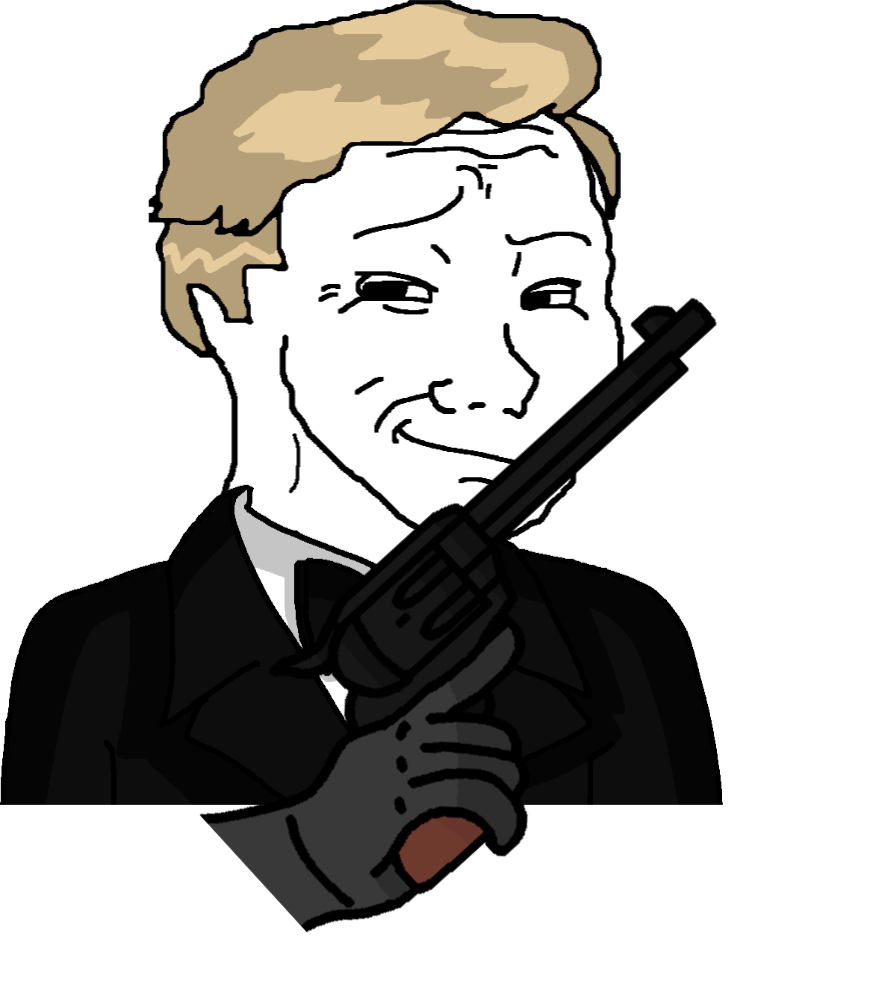
Label: 5_Smugjak